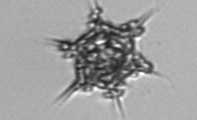
Label: Dictyocha